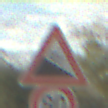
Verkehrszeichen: Gefaelle10
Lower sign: Geschwindigkeit80
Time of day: MorningAfternoon
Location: Outdoor (RoadRail)
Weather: PartlyCloudy
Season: NotSpecified
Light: Natural